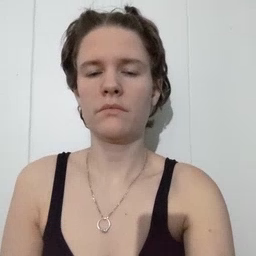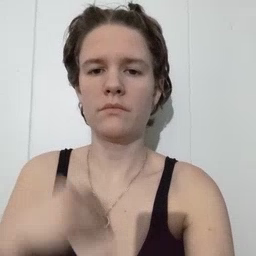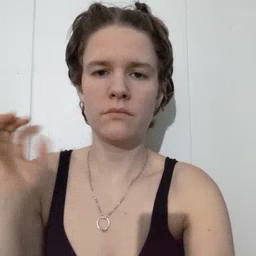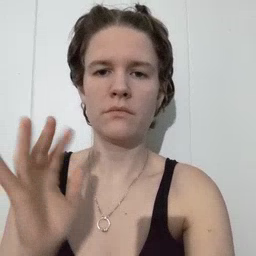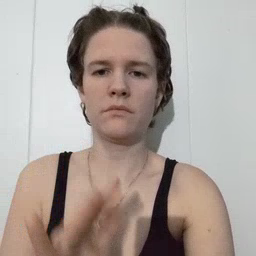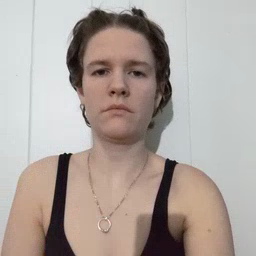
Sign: snow